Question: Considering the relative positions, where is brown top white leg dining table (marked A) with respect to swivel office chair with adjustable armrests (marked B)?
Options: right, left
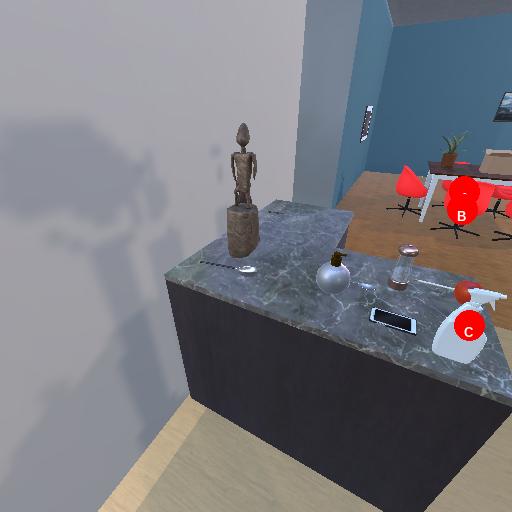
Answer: right